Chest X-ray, PA view. Patient: 42 years old, sex M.
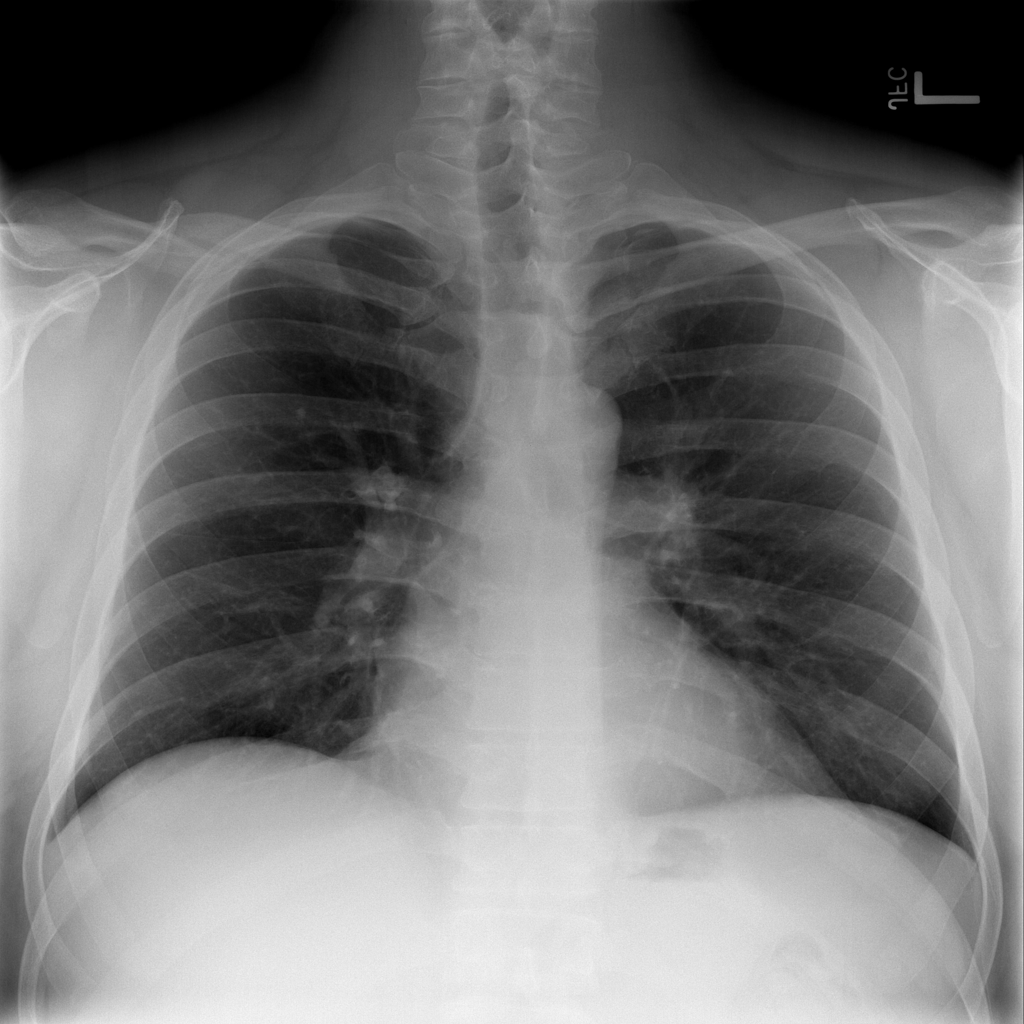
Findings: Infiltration